Field crop: tomato
Growth stage: 1
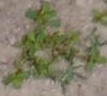
Species: portulaca